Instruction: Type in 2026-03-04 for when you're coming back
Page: home
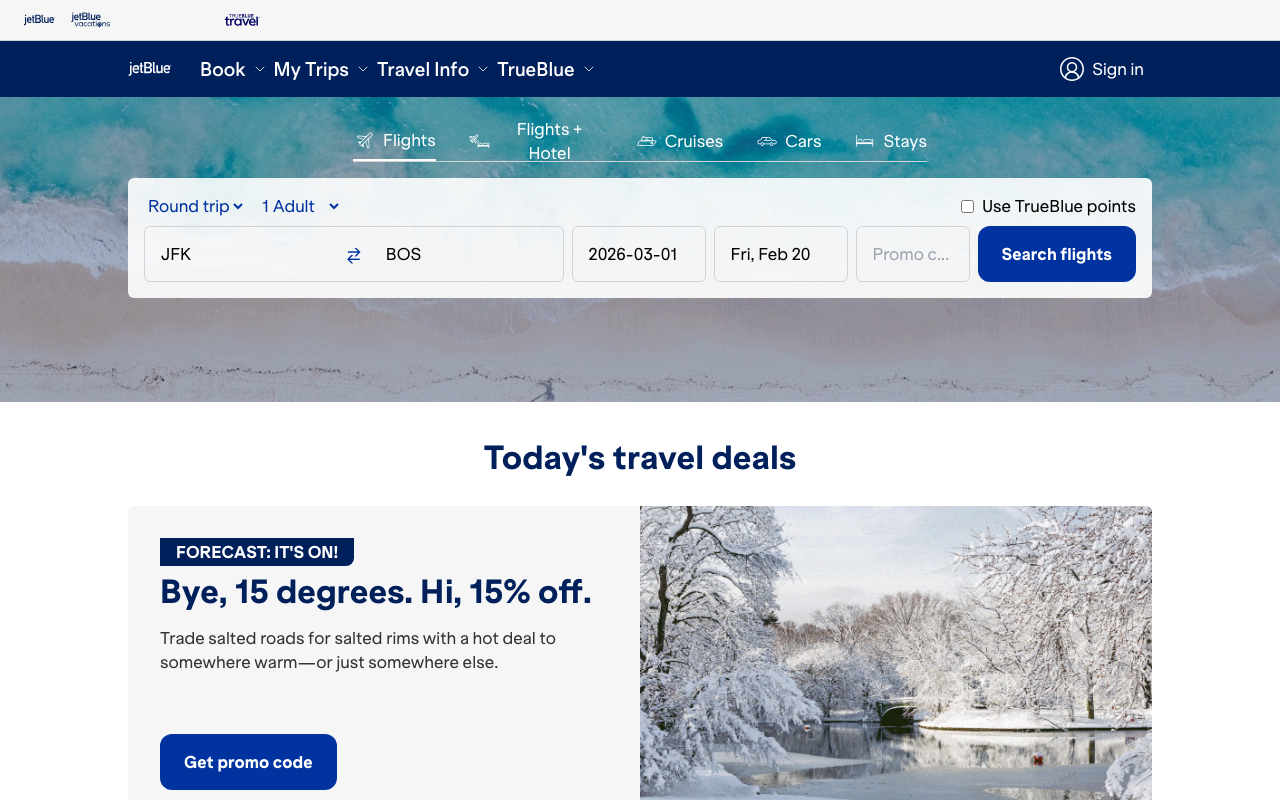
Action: type